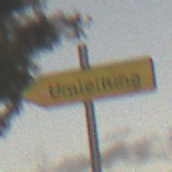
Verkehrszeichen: UmleitungswegweiserLinksweisend
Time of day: SunriseSunset
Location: Outdoor (RoadRail)
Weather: PartlyCloudy
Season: NotSpecified
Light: Natural